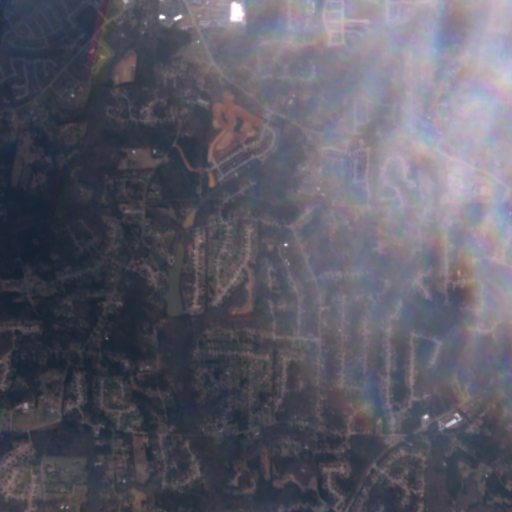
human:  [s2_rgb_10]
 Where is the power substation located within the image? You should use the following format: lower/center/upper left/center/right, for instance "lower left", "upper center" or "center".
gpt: The power substation is located in the center right of the image.
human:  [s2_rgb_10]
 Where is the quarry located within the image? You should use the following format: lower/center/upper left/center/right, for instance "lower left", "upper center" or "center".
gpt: There is no quarry in the image.